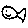
Label: fish